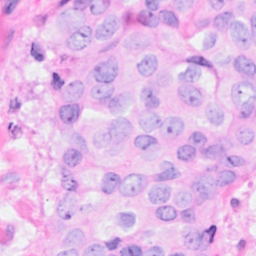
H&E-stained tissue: Breast